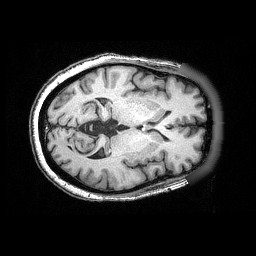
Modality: T1w
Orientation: axial
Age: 64
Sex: female
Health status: ill
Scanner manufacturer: siemens
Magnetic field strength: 3 T
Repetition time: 0.0025 s
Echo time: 0.00336 s